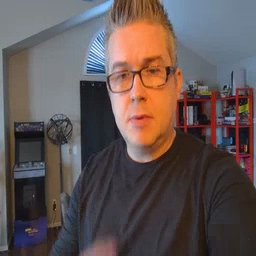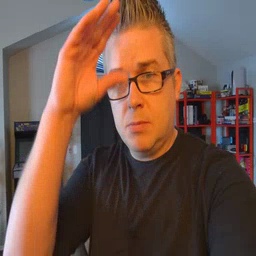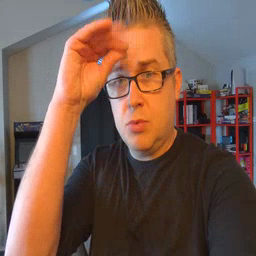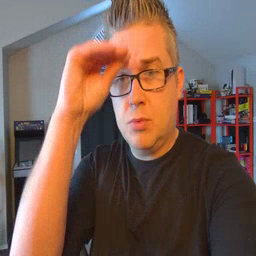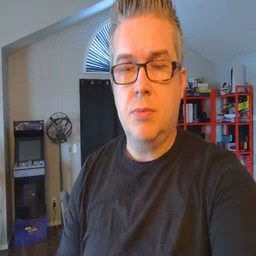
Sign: boy